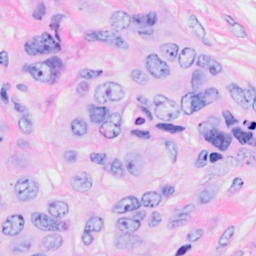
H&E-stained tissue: Breast